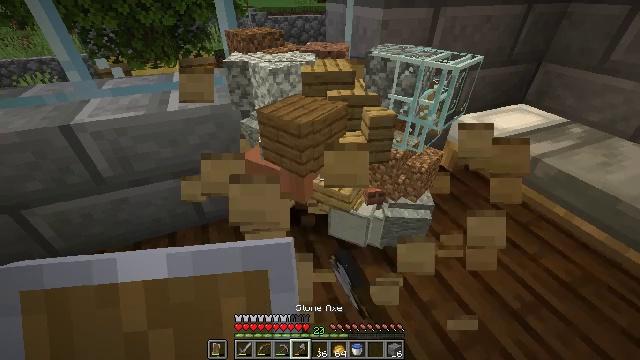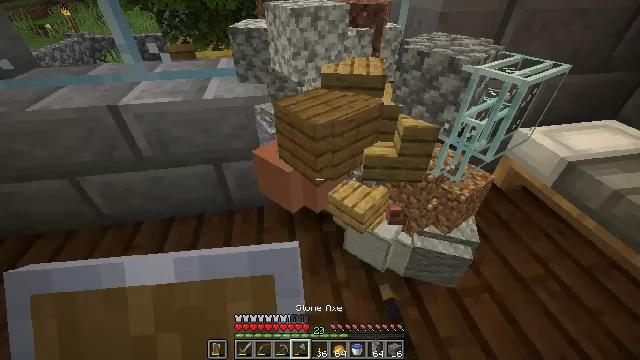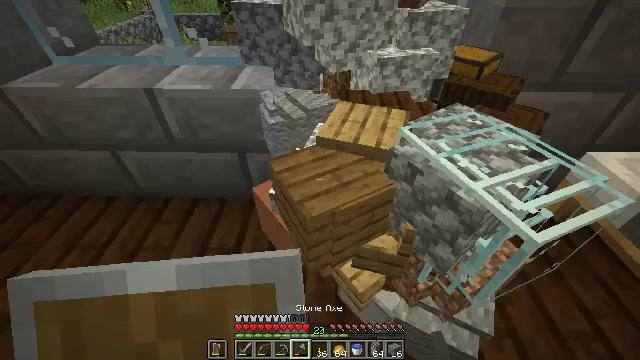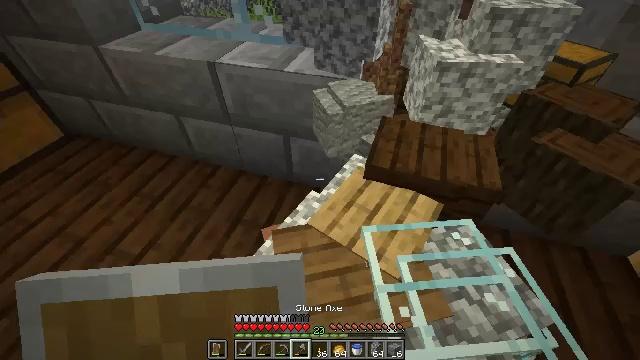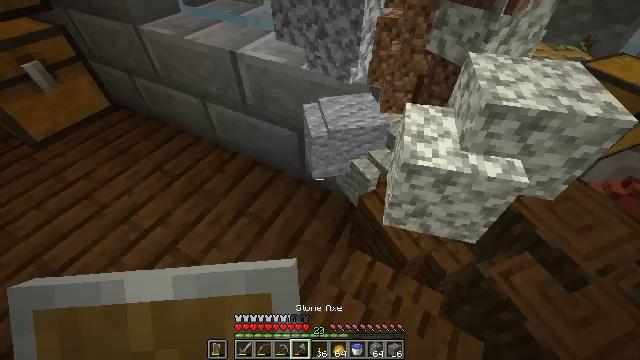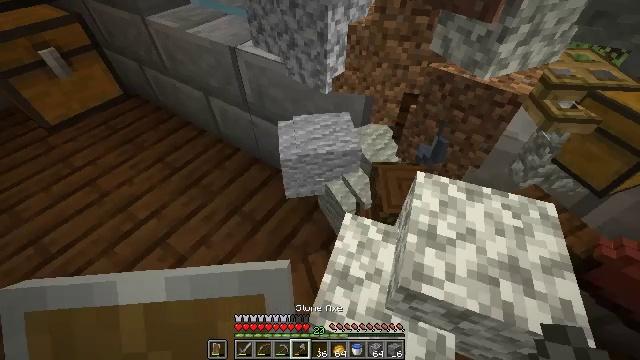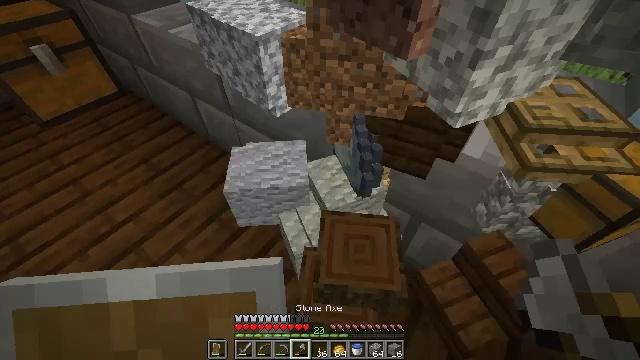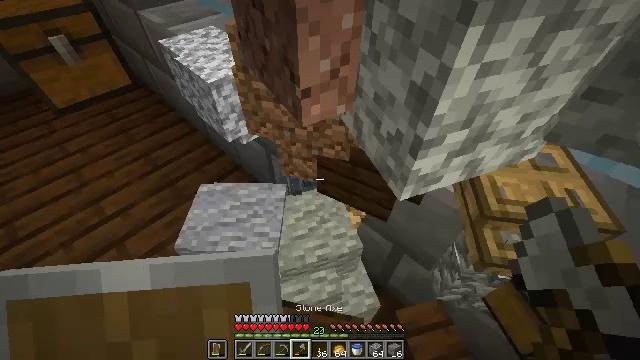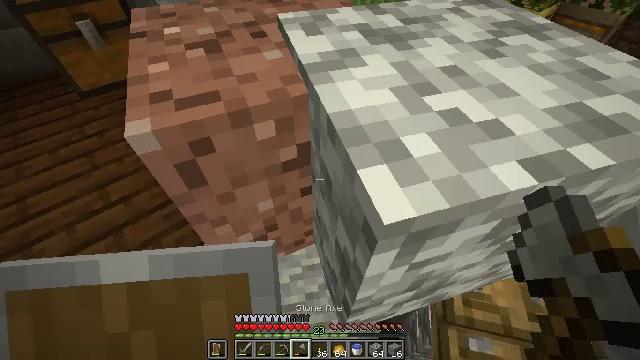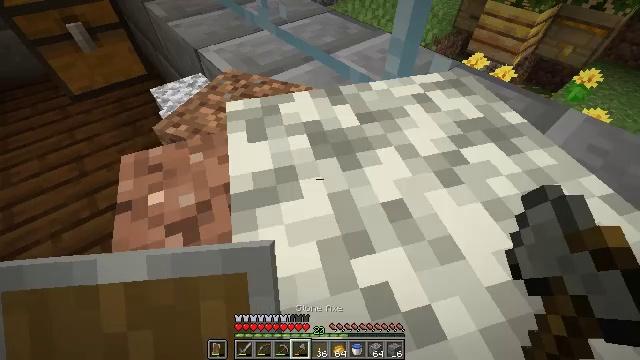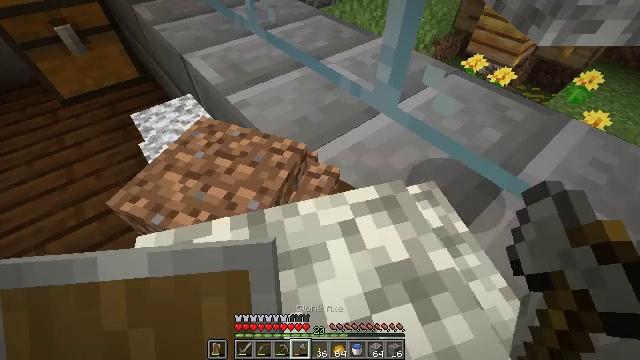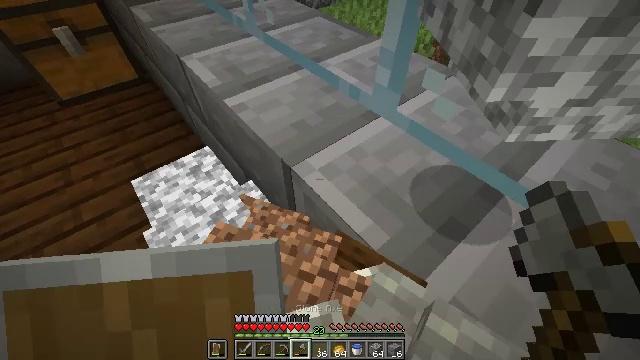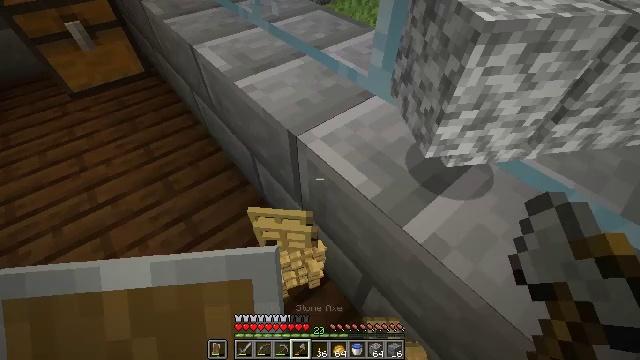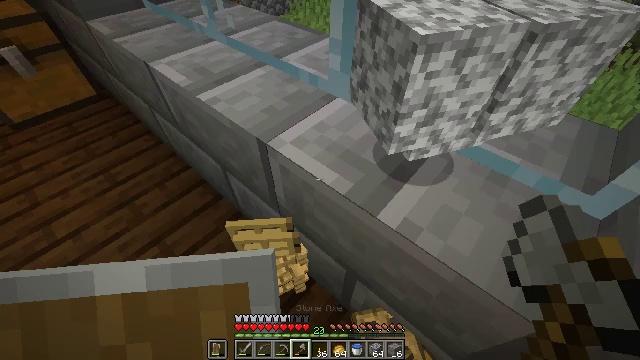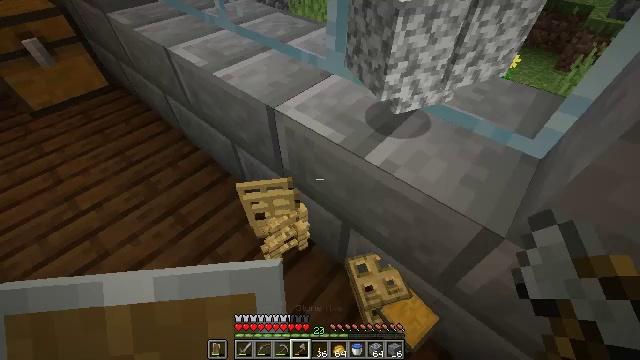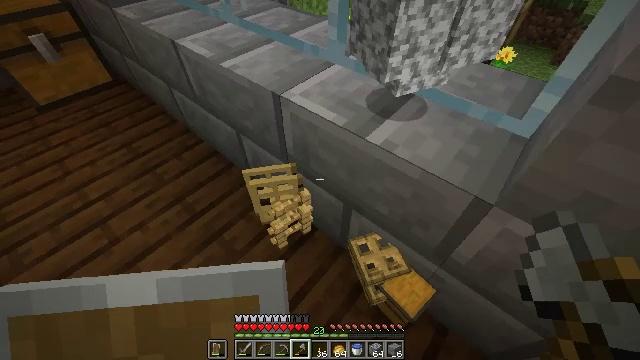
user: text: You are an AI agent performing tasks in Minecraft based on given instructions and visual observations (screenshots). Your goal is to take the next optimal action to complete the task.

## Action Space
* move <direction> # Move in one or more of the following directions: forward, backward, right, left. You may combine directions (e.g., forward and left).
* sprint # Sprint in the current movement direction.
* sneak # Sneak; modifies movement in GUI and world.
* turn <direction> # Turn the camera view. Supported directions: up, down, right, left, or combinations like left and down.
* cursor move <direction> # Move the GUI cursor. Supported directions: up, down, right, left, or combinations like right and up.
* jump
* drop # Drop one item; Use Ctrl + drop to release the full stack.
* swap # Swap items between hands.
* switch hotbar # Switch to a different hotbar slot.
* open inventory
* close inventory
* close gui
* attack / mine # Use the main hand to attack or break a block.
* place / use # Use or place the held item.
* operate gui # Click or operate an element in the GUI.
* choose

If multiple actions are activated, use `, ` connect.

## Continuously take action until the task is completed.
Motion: motion action
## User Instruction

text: Drop oak stairs.
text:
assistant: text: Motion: move forward and move right, turn left and down
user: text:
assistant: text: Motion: move forward and move right, turn left and down
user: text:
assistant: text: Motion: move forward and move right, turn left and down
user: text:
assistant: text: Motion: move forward and move right, turn left and down
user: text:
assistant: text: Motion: move forward and move right, turn left and down
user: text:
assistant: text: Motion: move forward and move right, turn left
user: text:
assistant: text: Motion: move forward and move right, turn left
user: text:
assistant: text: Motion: move forward, turn left and down
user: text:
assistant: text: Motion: no_op
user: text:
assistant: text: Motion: no_op
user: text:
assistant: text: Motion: move back
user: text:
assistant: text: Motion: move back
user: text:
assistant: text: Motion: move back, turn right and up
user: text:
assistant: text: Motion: move back
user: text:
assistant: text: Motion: move back and move left
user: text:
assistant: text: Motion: move back and move left, turn right
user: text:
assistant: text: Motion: move back and move left
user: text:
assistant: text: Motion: move back and move left, turn right and up
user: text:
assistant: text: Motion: turn right and up
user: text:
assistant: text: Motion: no_op
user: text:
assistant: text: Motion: move forward
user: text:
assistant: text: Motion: move forward, turn up
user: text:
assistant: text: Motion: move forward and move right, turn left and up
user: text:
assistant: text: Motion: move forward and move right, turn left
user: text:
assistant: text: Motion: move forward and move right, turn left
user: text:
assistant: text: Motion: move forward and move right, turn left
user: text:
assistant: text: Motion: move forward and move right, turn left
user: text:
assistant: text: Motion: no_op
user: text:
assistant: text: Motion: no_op
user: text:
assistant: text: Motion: open inventory